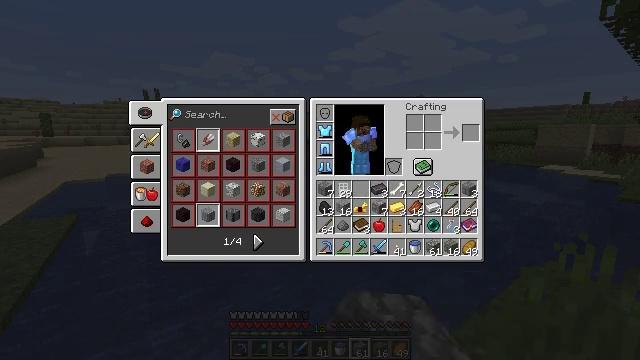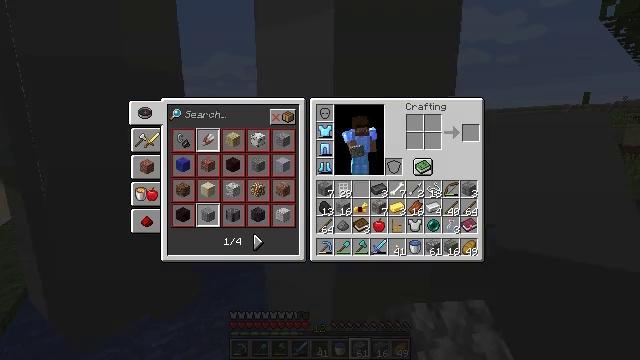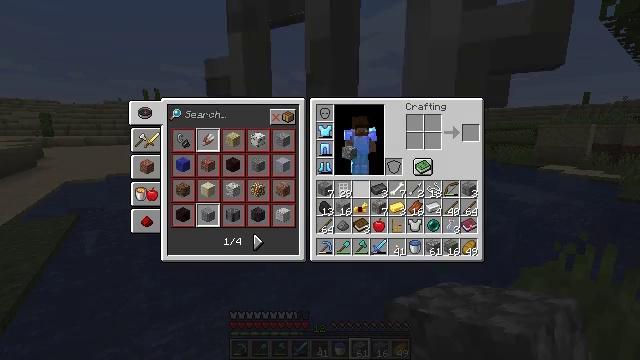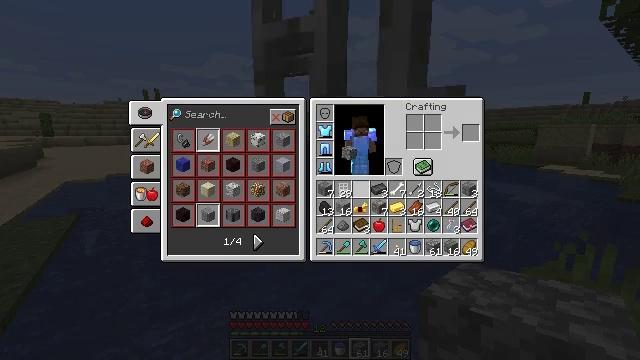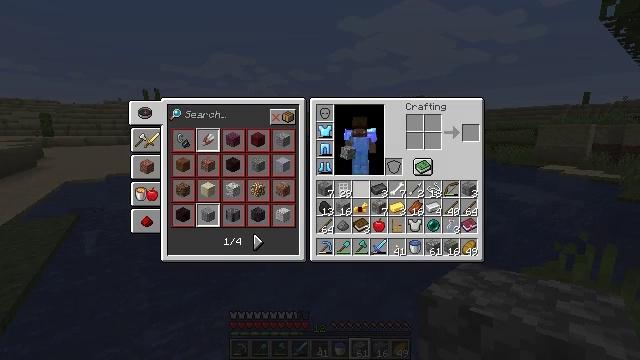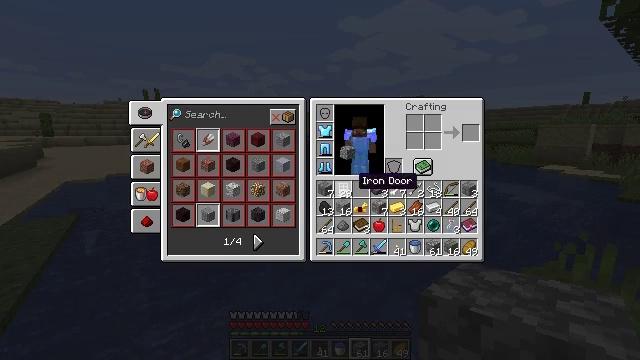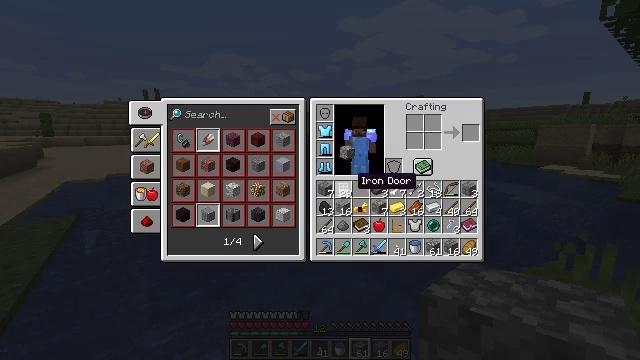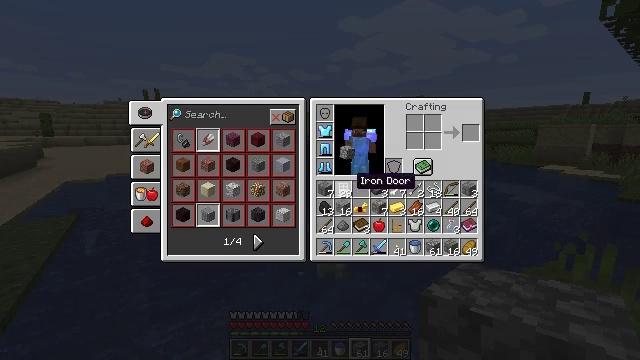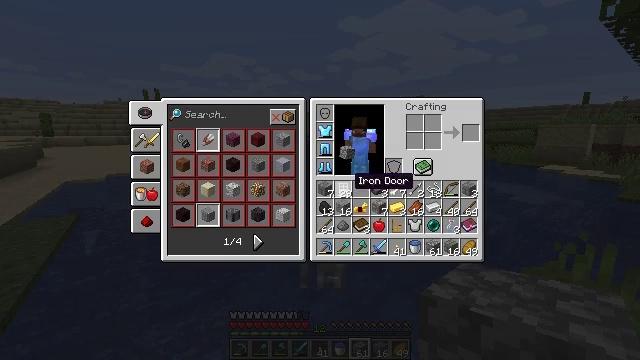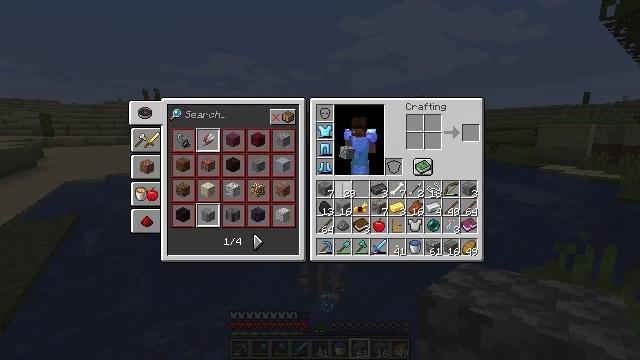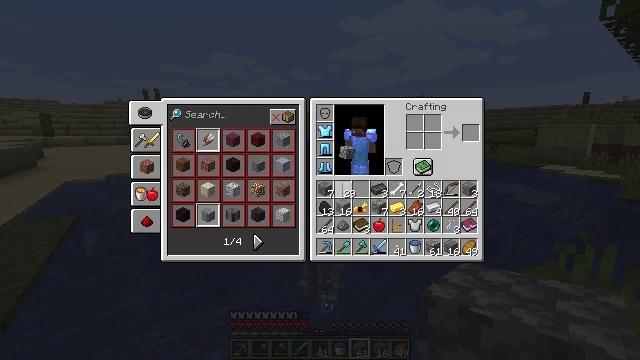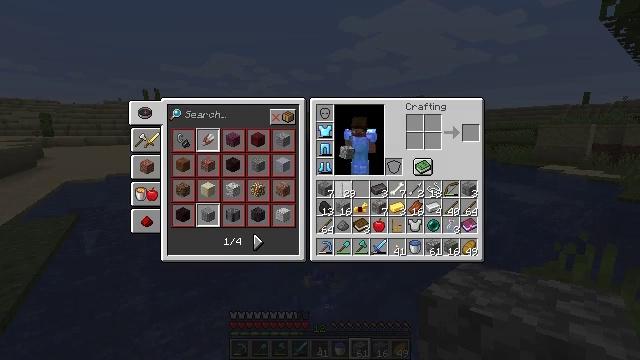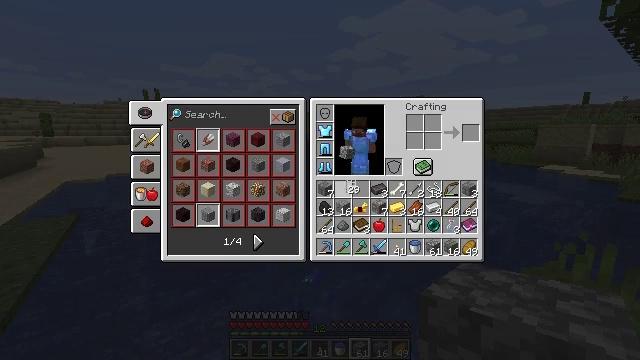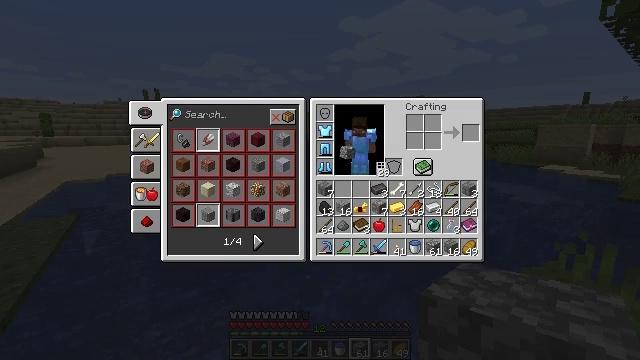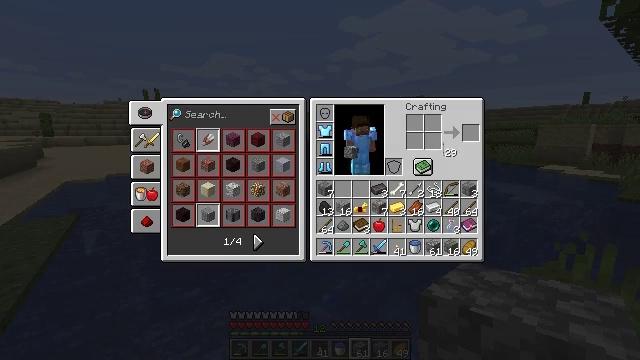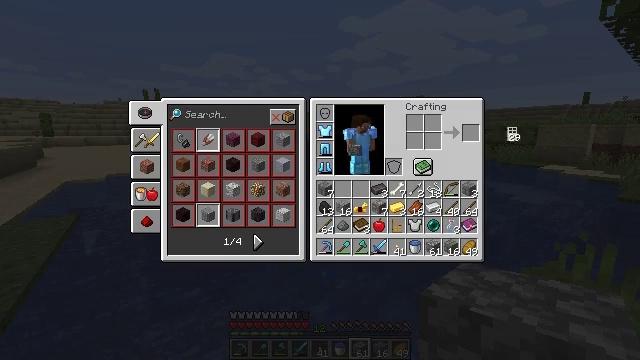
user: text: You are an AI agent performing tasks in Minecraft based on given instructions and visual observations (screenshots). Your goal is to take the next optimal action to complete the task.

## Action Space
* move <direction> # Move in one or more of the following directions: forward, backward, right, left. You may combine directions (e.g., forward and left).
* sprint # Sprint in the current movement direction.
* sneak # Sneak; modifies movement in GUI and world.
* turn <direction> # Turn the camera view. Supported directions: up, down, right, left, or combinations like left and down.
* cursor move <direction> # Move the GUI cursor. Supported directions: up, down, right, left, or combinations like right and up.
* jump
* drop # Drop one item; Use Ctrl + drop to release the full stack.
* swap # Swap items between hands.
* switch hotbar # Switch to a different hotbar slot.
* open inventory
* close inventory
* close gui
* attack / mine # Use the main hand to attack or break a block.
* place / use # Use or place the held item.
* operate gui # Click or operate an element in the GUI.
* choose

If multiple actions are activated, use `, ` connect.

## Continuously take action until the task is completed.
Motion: motion action
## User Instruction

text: Drop an iron door.
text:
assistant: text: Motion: open gui
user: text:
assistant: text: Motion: no_op
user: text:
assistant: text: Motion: cursor move left
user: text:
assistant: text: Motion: no_op
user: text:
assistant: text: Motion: no_op
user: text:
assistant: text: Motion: no_op
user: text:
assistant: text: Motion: no_op
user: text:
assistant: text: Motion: no_op
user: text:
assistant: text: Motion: operate gui
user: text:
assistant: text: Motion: operate gui
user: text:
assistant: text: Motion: operate gui
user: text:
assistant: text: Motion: no_op
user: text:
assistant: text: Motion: cursor move right and up
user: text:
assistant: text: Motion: cursor move right and up
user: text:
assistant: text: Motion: cursor move right and up
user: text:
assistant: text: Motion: cursor move right
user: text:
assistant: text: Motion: no_op
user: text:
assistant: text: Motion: no_op
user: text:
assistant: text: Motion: operate gui
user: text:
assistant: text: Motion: operate gui
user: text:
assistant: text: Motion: operate gui
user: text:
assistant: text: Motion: operate gui
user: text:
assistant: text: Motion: no_op
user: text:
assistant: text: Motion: cursor move left and down
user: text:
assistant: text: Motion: cursor move left and down
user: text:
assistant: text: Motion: cursor move left and down
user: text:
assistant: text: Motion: cursor move left
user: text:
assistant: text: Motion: no_op